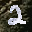
Label: 2